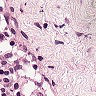
Metastatic tissue present: no